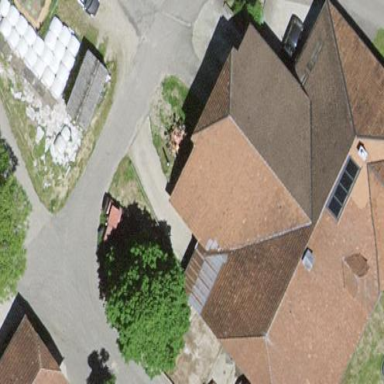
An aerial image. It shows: Farm building.